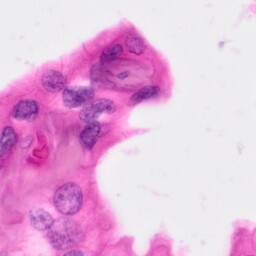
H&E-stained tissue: Pancreatic